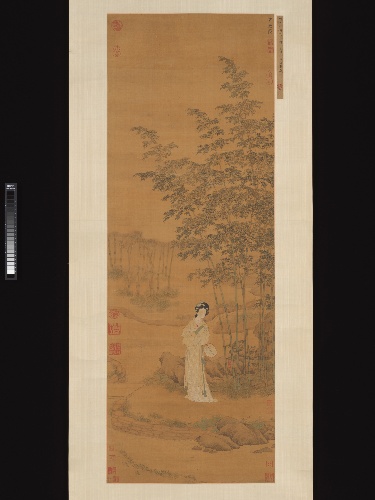
Title: 明   傳仇英   文玉圖	軸圖  軸|Lady in a Bamboo Grove
Artist: Qiu Ying
Artist bio: Chinese, ca. 1495–1552
Object type: Hanging scroll
Classification: Paintings
Medium: Hanging scroll; ink and color on silk
Culture: China
Period: Ming dynasty (1368–1644)
Dimensions: Image: 49 × 17 1/2 in. (124.5 × 44.5 cm)
Overall with mounting: 9 ft. 5 1/8 in. × 25 3/8 in. (287.3 × 64.5 cm)
Overall with knobs: 9 ft. 5 1/8 in. × 29 1/2 in. (287.3 × 74.9 cm)
Department: Asian Art
Credit line: John Stewart Kennedy Fund, 1913
Accession year: 1913
Repository: Metropolitan Museum of Art, New York, NY
Tags: Women|Bamboo